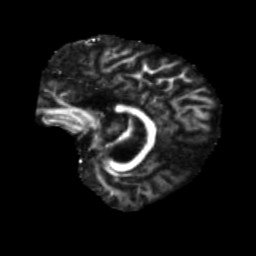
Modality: FA
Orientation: sagittal
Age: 58
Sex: female
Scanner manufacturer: siemens
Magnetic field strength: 3 T
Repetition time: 5.47 s
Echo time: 0.0854 s